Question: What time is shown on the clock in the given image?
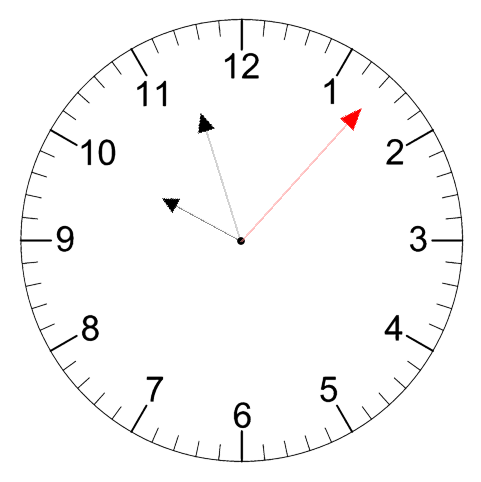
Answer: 09:57:07